Field crop: maize
Growth stage: 2
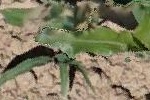
Species: maize